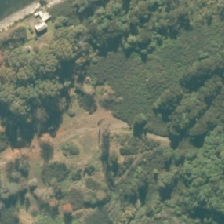
Land cover: urban_build_up